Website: walmart
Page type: payment
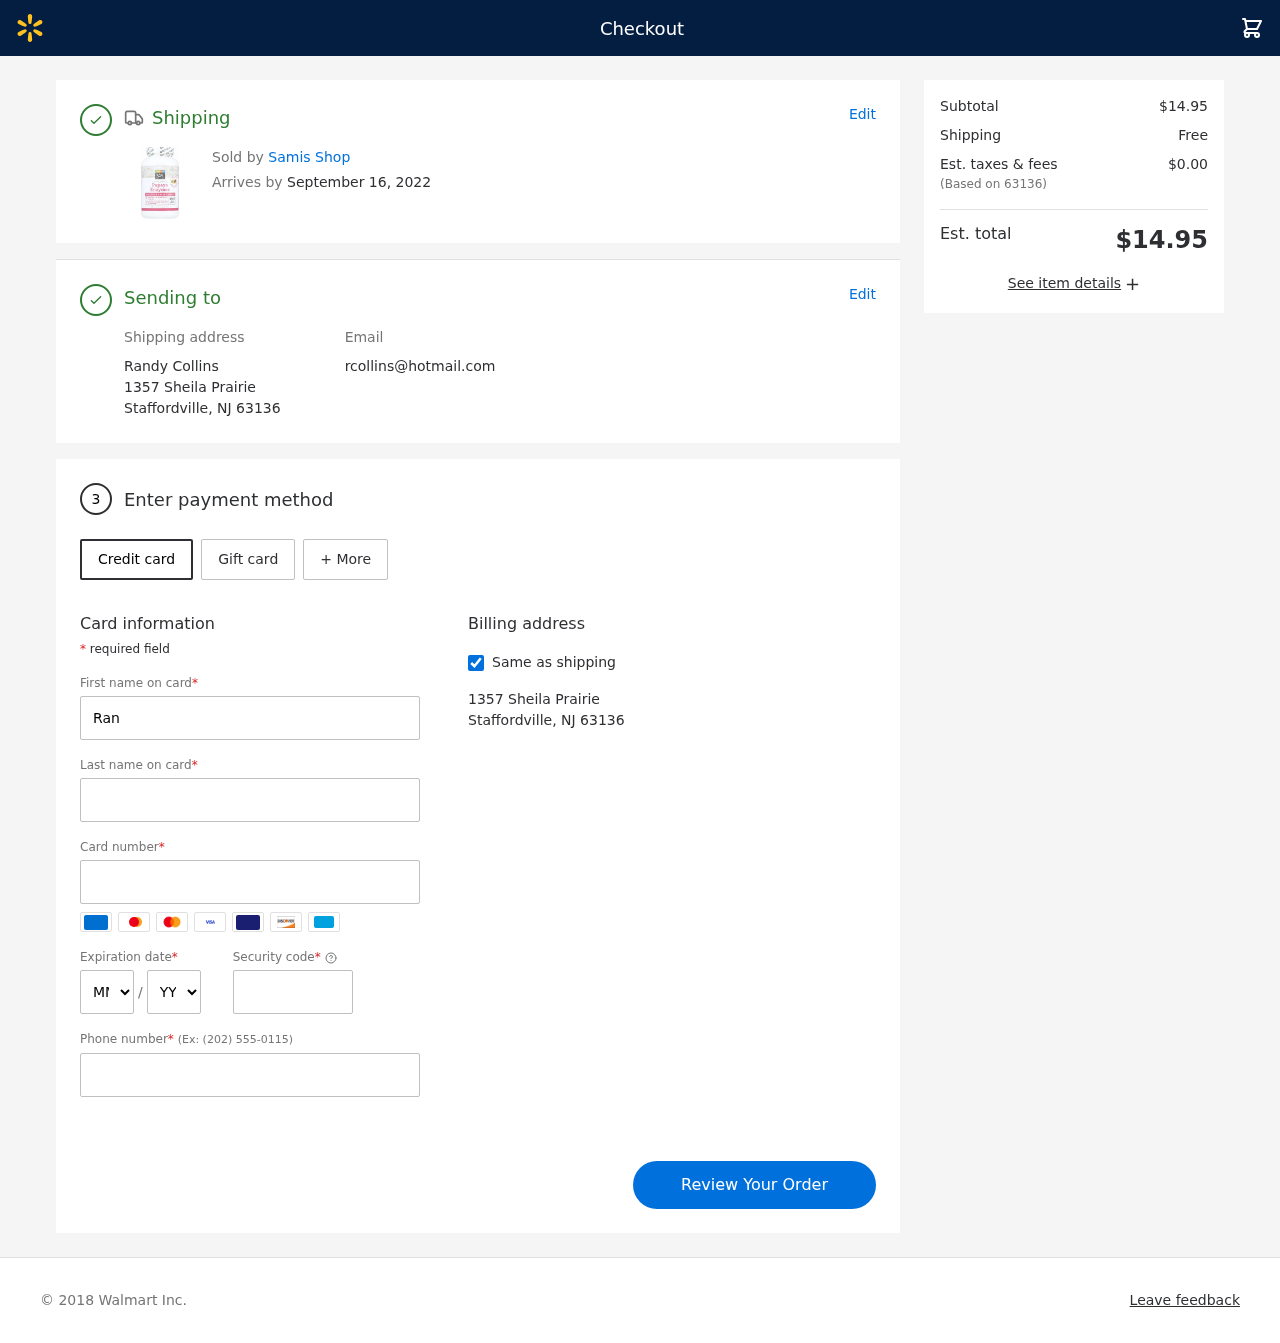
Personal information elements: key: PII_CARD_CVV
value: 0436
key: PII_CARD_EXPIRY_MONTH
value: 02
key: PII_CARD_EXPIRY_YEAR
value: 26
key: PII_CARD_NUMBER
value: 3730 4753 1465 599
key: PII_CITY_STATE_ZIP
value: Staffordville, NJ 63136
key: PII_EMAIL
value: rcollins@hotmail.com
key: PII_FIRSTNAME
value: Randy
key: PII_FULLNAME
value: Randy Collins
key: PII_LASTNAME
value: Collins
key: PII_PHONE
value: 3208627282
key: PII_POSTCODE
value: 63136
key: PII_STREET
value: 1357 Sheila Prairie
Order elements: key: ORDER_DELIVERY_DATE
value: September 16, 2022
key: ORDER_SUBTOTAL
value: $14.95
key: ORDER_SHIPPING_COST
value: Free
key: ORDER_TAX
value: $0.00
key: ORDER_TOTAL
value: $14.95